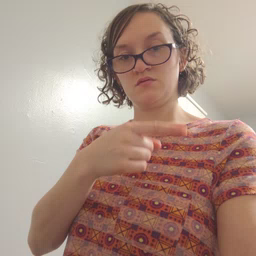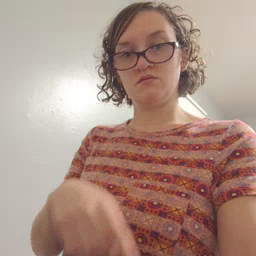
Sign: see